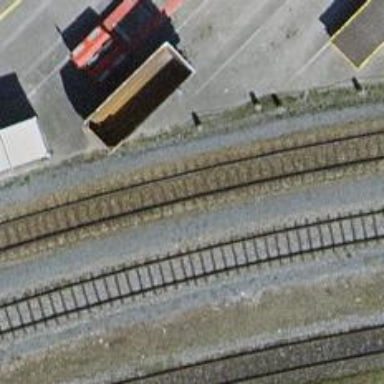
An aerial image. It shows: Railway yard with one track.